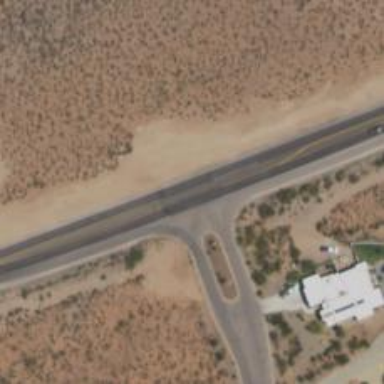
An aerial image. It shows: Tertiary road.